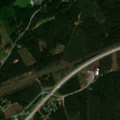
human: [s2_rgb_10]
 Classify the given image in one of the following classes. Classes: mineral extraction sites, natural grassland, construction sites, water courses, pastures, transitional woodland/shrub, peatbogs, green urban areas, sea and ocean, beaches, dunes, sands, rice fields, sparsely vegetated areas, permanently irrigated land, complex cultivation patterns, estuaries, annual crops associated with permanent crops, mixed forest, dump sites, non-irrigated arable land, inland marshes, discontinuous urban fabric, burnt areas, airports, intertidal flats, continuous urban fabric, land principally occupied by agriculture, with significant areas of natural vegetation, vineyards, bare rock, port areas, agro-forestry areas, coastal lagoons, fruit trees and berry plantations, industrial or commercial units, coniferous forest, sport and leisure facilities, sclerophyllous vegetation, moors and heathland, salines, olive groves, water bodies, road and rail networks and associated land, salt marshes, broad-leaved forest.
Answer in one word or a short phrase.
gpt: non-irrigated arable land, coniferous forest, transitional woodland/shrub